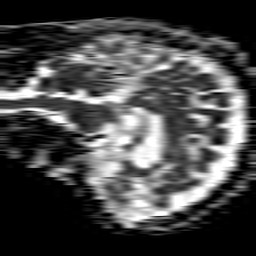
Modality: ADC
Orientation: sagittal
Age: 56
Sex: male
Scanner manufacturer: philips
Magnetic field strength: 1.5 T
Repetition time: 4.6 s
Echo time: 0.08517 s